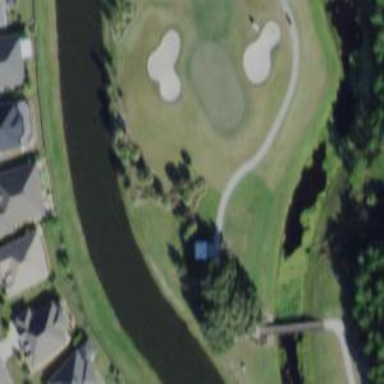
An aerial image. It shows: Path for golf carts.